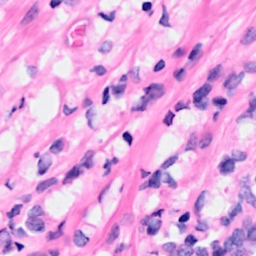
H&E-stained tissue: Breast